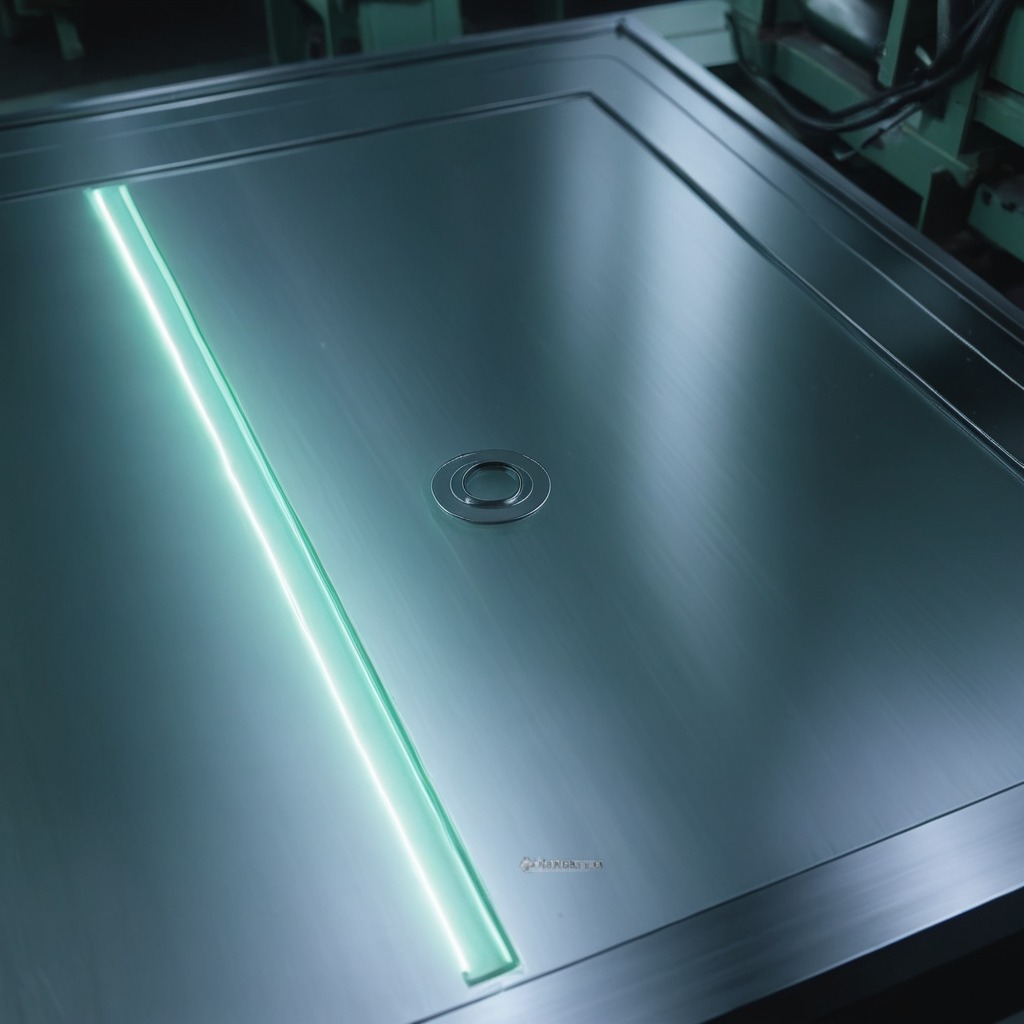
A metal screw is lying on the metal table in a machine shop under fluorescent lights.